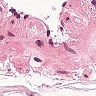
Metastatic tissue present: no